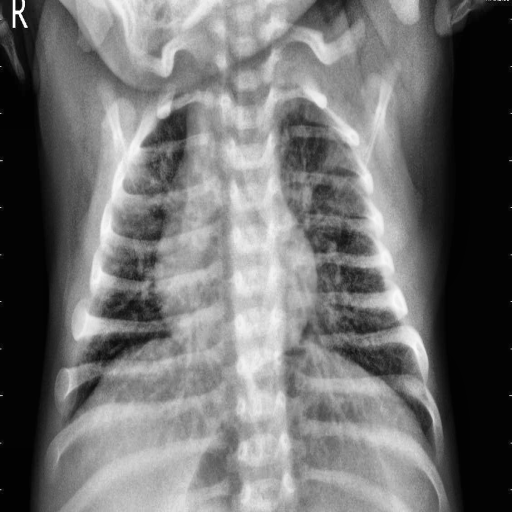
Finding: PNEUMONIA